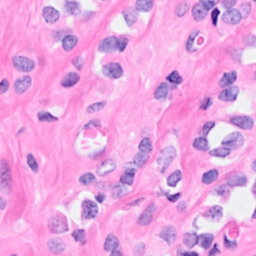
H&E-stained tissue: Breast